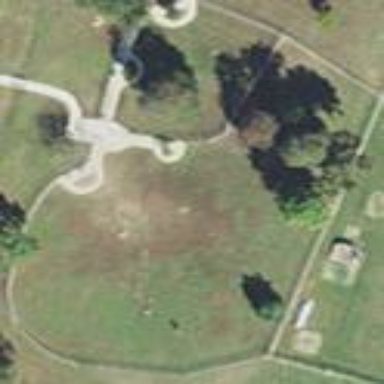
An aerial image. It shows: Chain link fence surrounding dog park.